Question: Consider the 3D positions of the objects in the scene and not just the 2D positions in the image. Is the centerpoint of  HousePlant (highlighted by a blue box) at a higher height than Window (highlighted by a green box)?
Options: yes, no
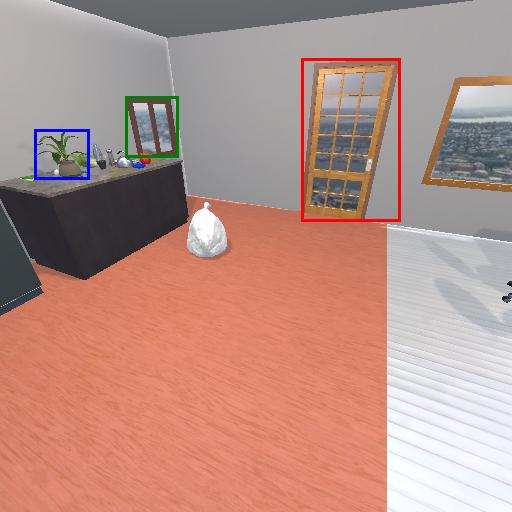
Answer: yes